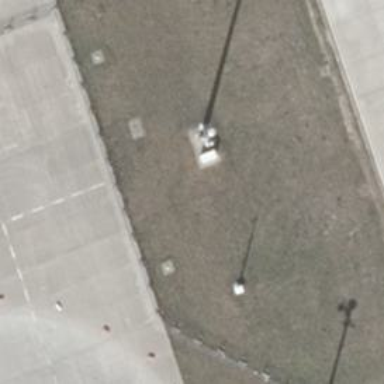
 serving as support for floodlight lamps."